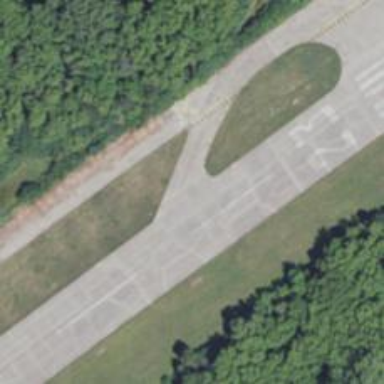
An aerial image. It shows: Image of taxiway at airport.